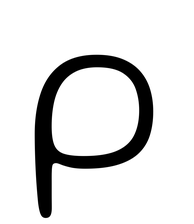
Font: Gluten_ExtraLight